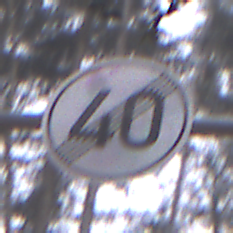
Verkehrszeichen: EndeGeschwindigkeit40
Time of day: Midday
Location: Outdoor (Nature)
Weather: Overcast
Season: Autumn
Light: Natural